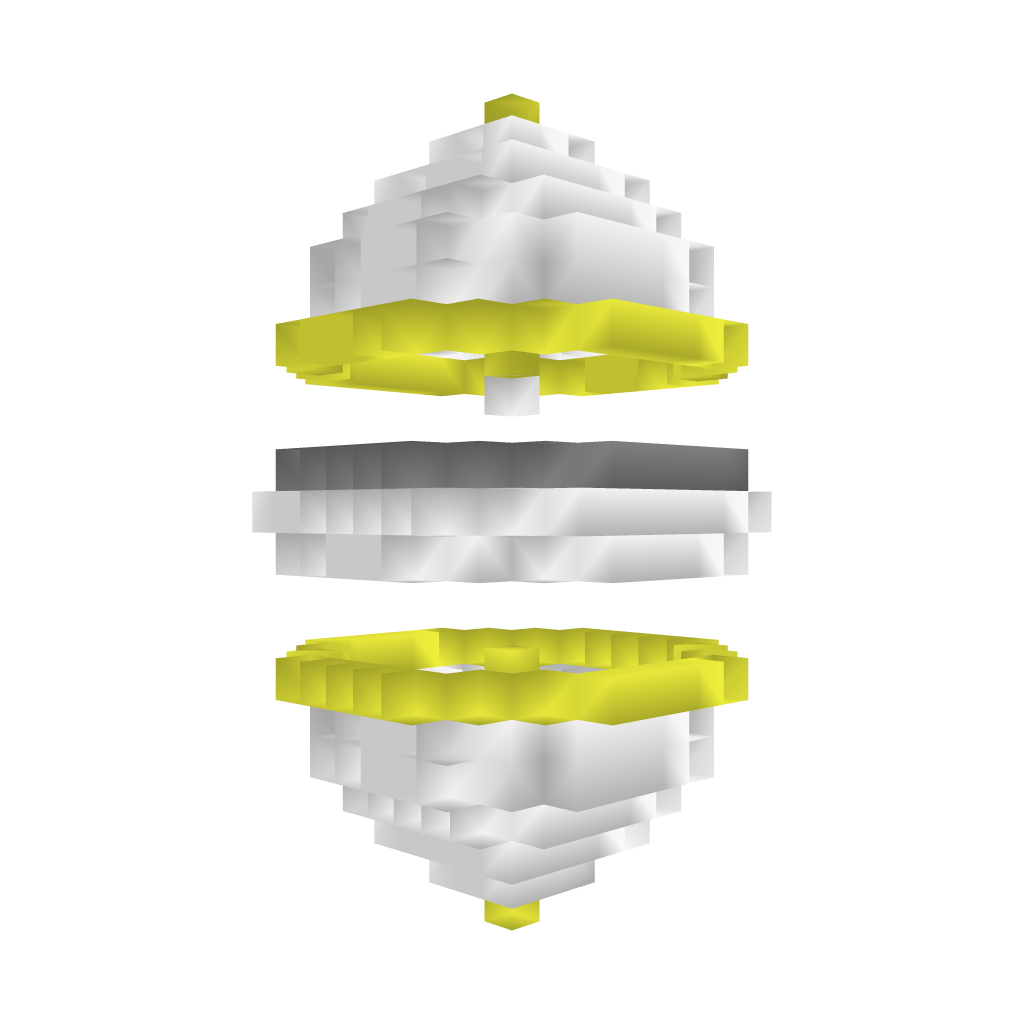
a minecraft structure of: Floating Module bad low quality